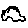
Label: car